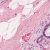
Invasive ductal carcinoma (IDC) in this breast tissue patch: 0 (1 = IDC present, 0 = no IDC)